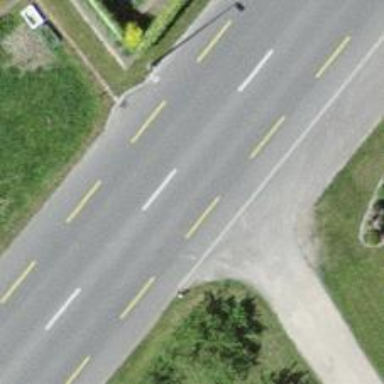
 with designated cycle lane on both sides."